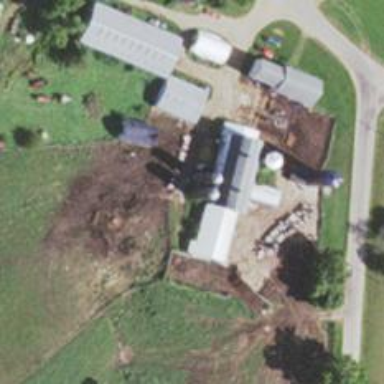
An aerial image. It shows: Silo.